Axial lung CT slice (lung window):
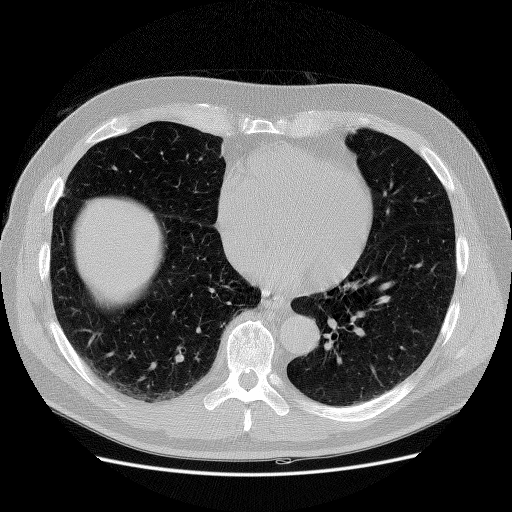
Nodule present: no